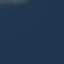
Land use / land cover class: SeaLake